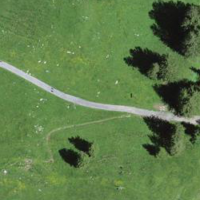
EUNIS habitat code: 26
Species observed at this site:
Cynosurus cristatus